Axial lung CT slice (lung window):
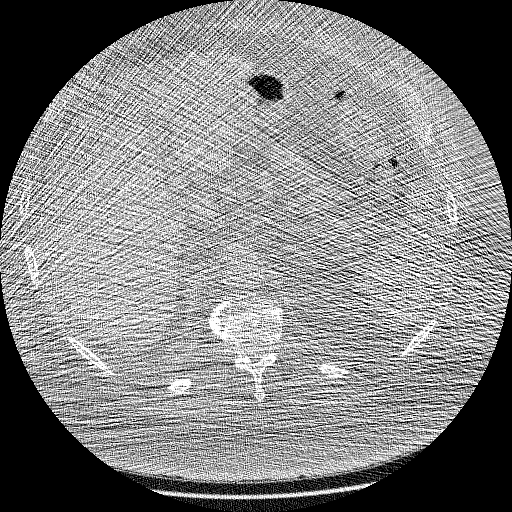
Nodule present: no